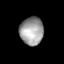
Tissue: skin
Cell type: Others
Senescence score: 0.7022
Nuclear area (px): 642
Mean DAPI intensity: 158.402